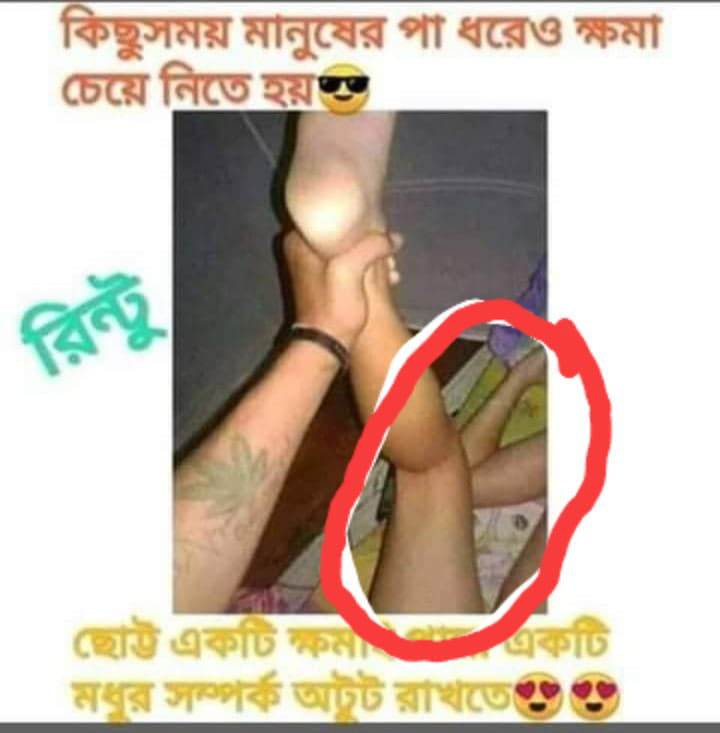
Caption: কিছুসময় মানুষের পা ধরেও ক্ষমা চেয়ে নিতে হয়      ছোট্ট একটি ক্ষমা পারে একটি মধুর সম্পর্ক অটুট রাখতে
Label: hate